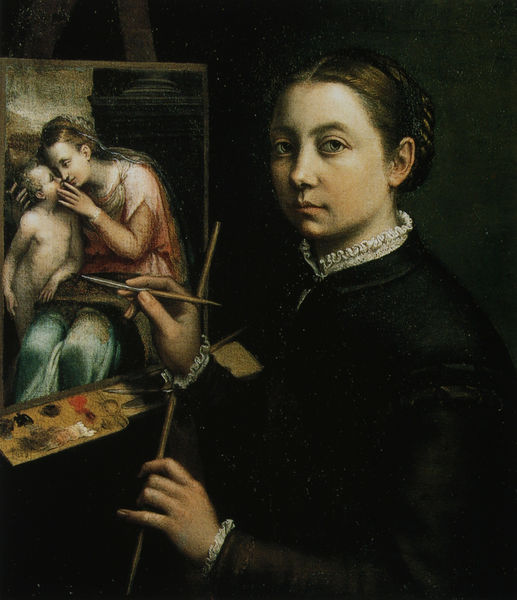
Titel: Selbstbildnis, die Madonna mit dem Kind malend
Künstler: Sofonisba Anguissola
Standort: Lancut
Institution: Muzeum Zamet w Lancucie
Schlagwörter: blau, dunkel, gemälde, hand, nackt, weiß, grün, mädchen, finger, frau, frisur, haar, kleid, licht, mund, nase, ohr, schwarz, blick, dame, rot, malerei, augen, gesicht, kragen, spitze, bild, bildnis, hände, portrait, porträt, dunkelheit, haare, stehend, kind, mutter, renaissance, scheitel, engel, kuss, italien, stab, farben, farbe, van gogh, zopf, atelier, maler, malerin, staffelei, rüschen, selbstporträt, geheimnis, selbstbildnis, flüstern, leinwand, künstlerin, malen, palette, pinsel, ölmalerei, stift, selbstportrait, christus, jesus, dreiviertelporträt, geflochten, bild im bild, malstock, maria, madonna, maßstab, italienisch, farbpalette, blaub, malt, kinderbild, aufen, renaissanse, rüschenkragen, sofonisba, muter gottes, flechtzopf, sofonisba agnisiolla, porsträt